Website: lowes
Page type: review-order
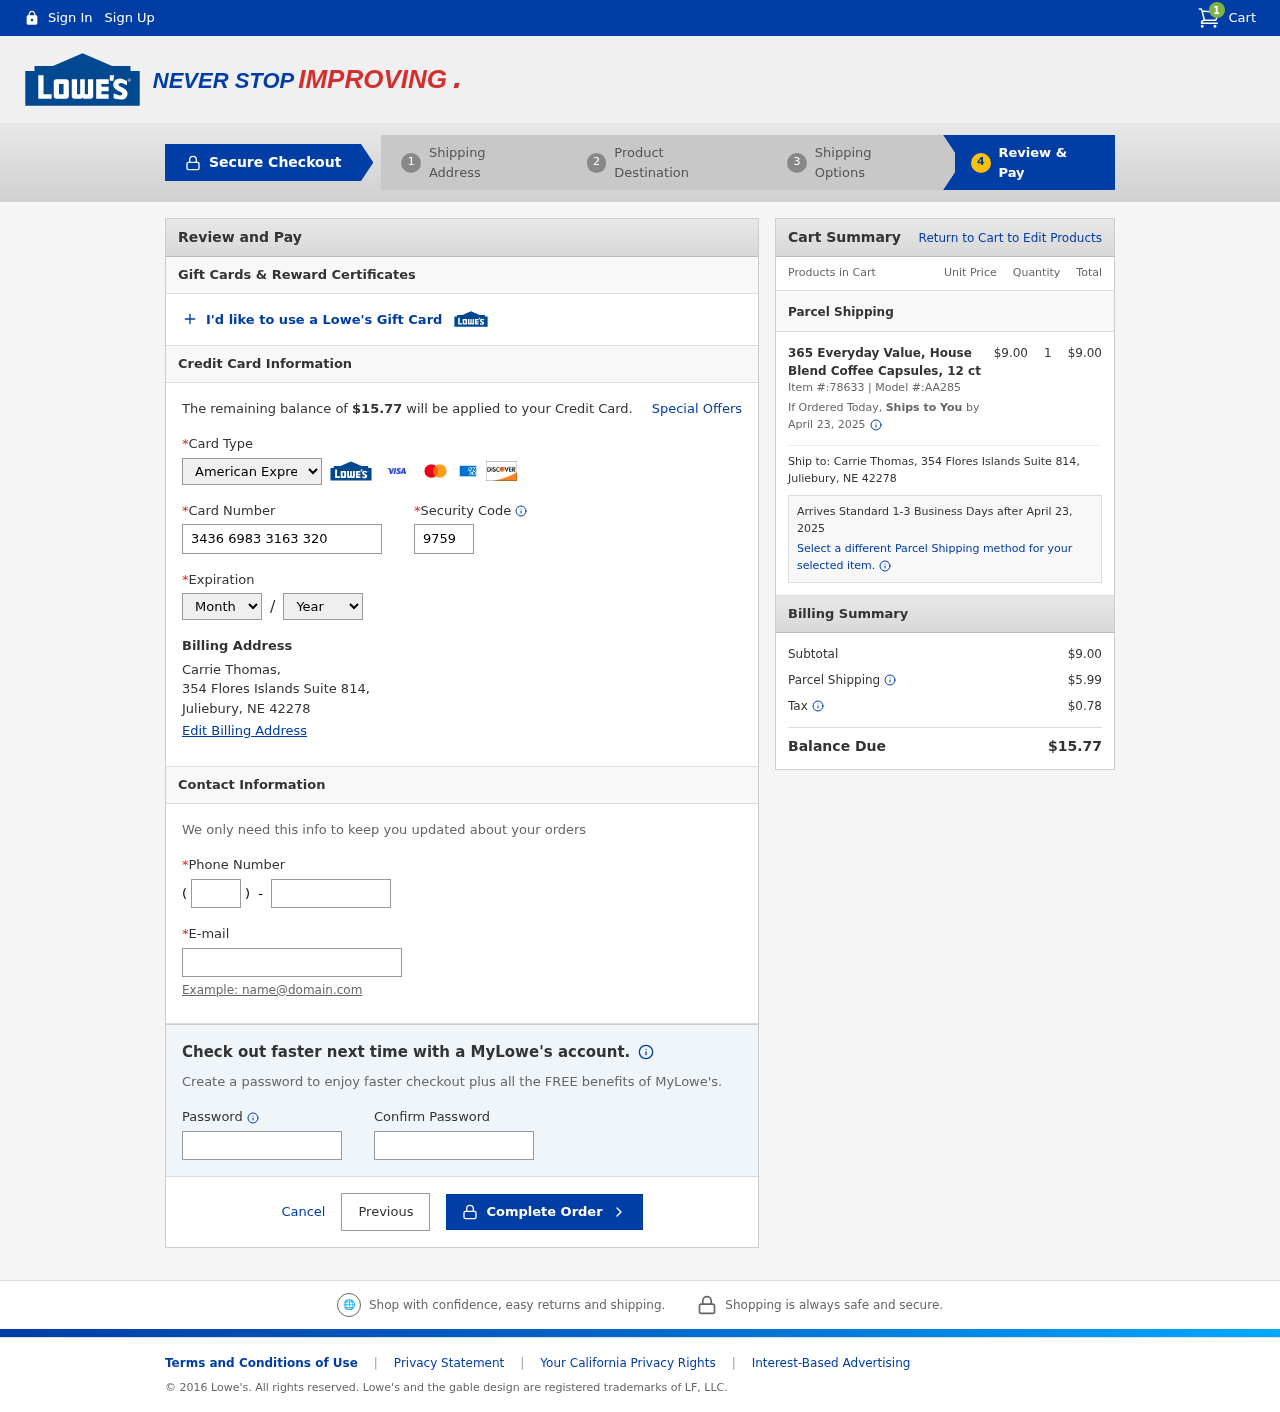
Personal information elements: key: PII_CARD_CVV
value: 9759
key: PII_CARD_EXPIRY_MONTH
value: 01
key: PII_CARD_EXPIRY_YEAR
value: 26
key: PII_CARD_NUMBER
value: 3436 6983 3163 320
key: PII_CARD_TYPE
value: American Express
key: PII_CITY
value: Juliebury
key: PII_EMAIL
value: carriethomas@yahoo.com
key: PII_FULLNAME
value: Carrie Thomas,
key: PII_PHONE
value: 8488240553
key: PII_PHONE_AREA
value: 848
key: PII_POSTCODE
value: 42278
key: PII_STATE_ABBR
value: NE
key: PII_STREET
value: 354 Flores Islands Suite 814
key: PII_STREET
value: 354 Flores Islands Suite 814,
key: PII_FULLNAME2
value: Carrie Thomas
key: PII_POSTCODE_FULL
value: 42278
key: PII_CITY_STATE
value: Juliebury, NE
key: PII_CITY_STATE_ZIP
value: Juliebury, NE 42278
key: PII_POSTCODE_NUMERIC
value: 42278
Product elements: key: PRODUCT1_NAME
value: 365 Everyday Value, House Blend Coffee Capsules, 12 ct
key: PRODUCT1_PRICE
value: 9
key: PRODUCT1_QUANTITY
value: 1
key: PRODUCT1_ITEM_NUMBER
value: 78633
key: PRODUCT1_MODEL_NUMBER
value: AA285
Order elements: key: ORDER_NUM_ITEMS
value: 1
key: ORDER_TOTAL
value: $15.77
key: ORDER_SHIPPING_DATE
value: April 23, 2025
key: ORDER_SUBTOTAL
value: $9.00
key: ORDER_SHIPPING_DATE2
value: April 23, 2025
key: ORDER_SUBTOTAL2
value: $9.00
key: ORDER_SHIPPING_COST
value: $5.99
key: ORDER_TAX
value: $0.78